Question: I'm trying to render a triangle using custom vertex data in XNA, but the output is totally messed up:

My GPU (Radeon HD7610M) supports DX11.
Either I am doing something wrong or it's my GPU drivers.
Here's my code:
'''
public class MyGame : Microsoft.Xna.Framework.Game
{
GraphicsDeviceManager graphics;
VertexBuffer vertexBuffer;
VertexPositionColor[] vertices;
BasicEffect effect;
public MyGame()
{
graphics = new GraphicsDeviceManager(this);
Content.RootDirectory = "Content";
TargetElapsedTime = TimeSpan.FromTicks(333333);
InactiveSleepTime = TimeSpan.FromSeconds(1);
}
protected override void Initialize()
{
base.Initialize();
}
protected override void LoadContent()
{
effect = new BasicEffect(GraphicsDevice);
effect.VertexColorEnabled = true;
vertices = new VertexPositionColor[]
{
new VertexPositionColor(new Vector3(-0.8F, -0.8F, 0), Color.Black),
new VertexPositionColor(new Vector3(-0.8F, 0.8F, 0), Color.Black),
new VertexPositionColor(new Vector3( 0.8F, -0.8F, 0), Color.Black),
//new VertexPositionColor(new Vector3( 0.8F, 0.8F, 0), Color.Black),
};
vertexBuffer = new VertexBuffer(GraphicsDevice, VertexPositionColor.VertexDeclaration, vertices.Length, BufferUsage.WriteOnly);
vertexBuffer.SetData<VertexPositionColor>(vertices);
}
protected override void UnloadContent() {}
protected override void Update(GameTime gameTime)
{
if (GamePad.GetState(PlayerIndex.One).Buttons.Back == ButtonState.Pressed)
this.Exit();
base.Update(gameTime);
}
protected override void Draw(GameTime gameTime)
{
GraphicsDevice.Clear(Color.CornflowerBlue);
GraphicsDevice.SetVertexBuffer(vertexBuffer);
foreach (EffectPass pass in effect.CurrentTechnique.Passes)
{
pass.Apply();
GraphicsDevice.DrawPrimitives(PrimitiveType.TriangleList, 0, 1);
}
base.Draw(gameTime);
}
}
'''
I'm fairly new to XNA. Am I doing something wrong?
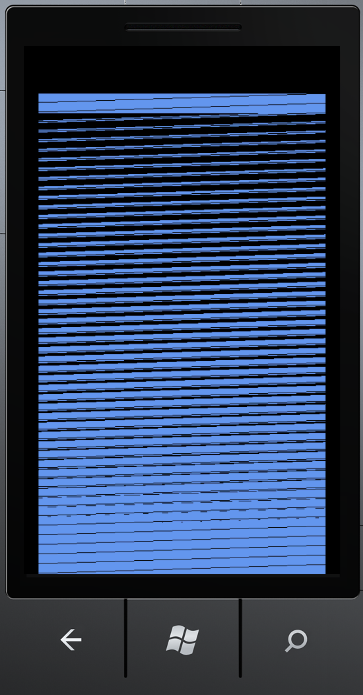
Answer: Fixed it.
I had to either set the GDM to fullscreen:
'''
graphics.IsFullScreen = true;
'''
Or set the dimensions of the back buffer explicitly:
'''
graphics.PreferredBackBufferWidth = width;
graphics.PreferredBackBufferWidth = height;
'''